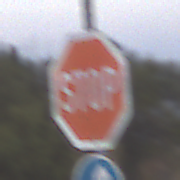
Verkehrszeichen: Stop
Zusatzzeichen unten: VorgeschriebeneFahrtrichtungGeradeausOderLinks
Umgebung: Outdoor, Suburban
Tageszeit: SunriseSunset
Wetter: Clear
Licht: Natural
Jahreszeit: NotSpecified
Kontrast: LowContrast